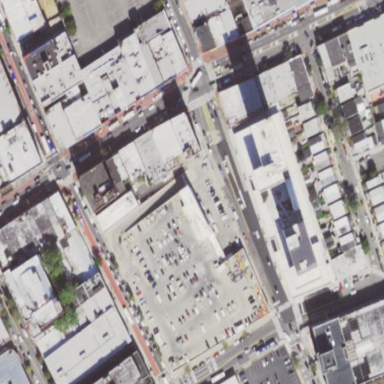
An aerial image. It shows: Concrete rooftop parking area.